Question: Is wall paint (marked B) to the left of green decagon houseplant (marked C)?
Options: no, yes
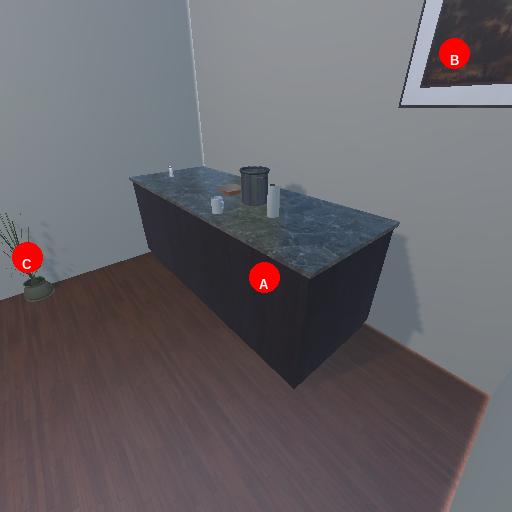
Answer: no